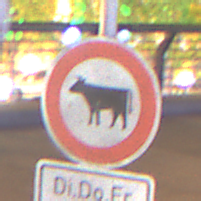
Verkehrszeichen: VerbotViehtrieb
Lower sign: ZeitangabenMitBeschraenkungAufWochentage3
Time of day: Night
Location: Outdoor (Urban)
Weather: PartlyCloudy
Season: NotSpecified
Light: Natural